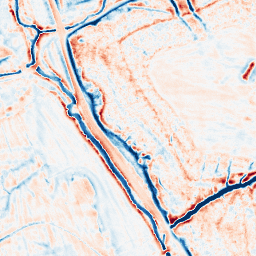
Category: edge_preserving
Decomposition family: bilateral
Decomposition parameters: d: 15
sigma_color: 25
sigma_space: 150
Upsampling method: sinc_blackman
Upsampling parameters: scale: 4
kernel_size: 16
Upsampling scale: 4